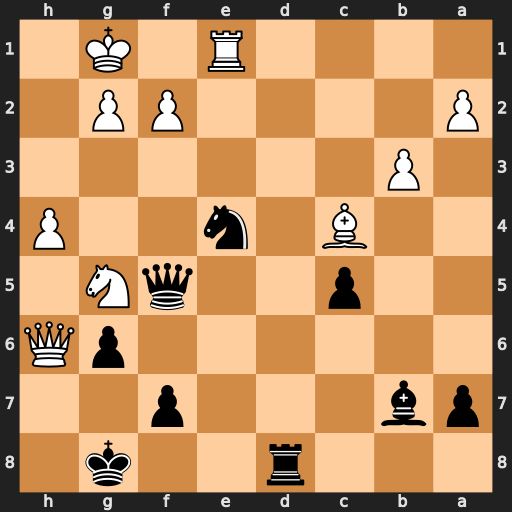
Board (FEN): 3r2k1/pb3p2/6pQ/2p2qN1/2B1n2P/1P6/P4PP1/4R1K1
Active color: b
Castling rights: -
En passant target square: -
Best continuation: Qxf2+ Kh2 Qg3+